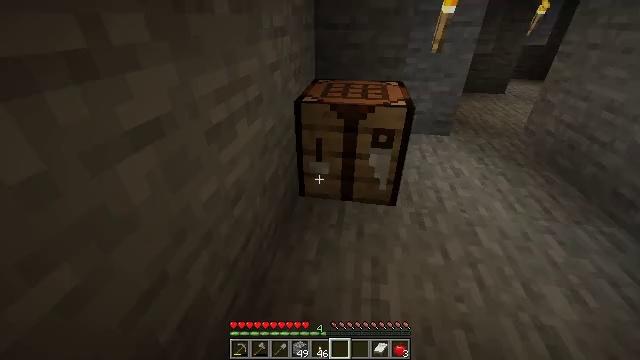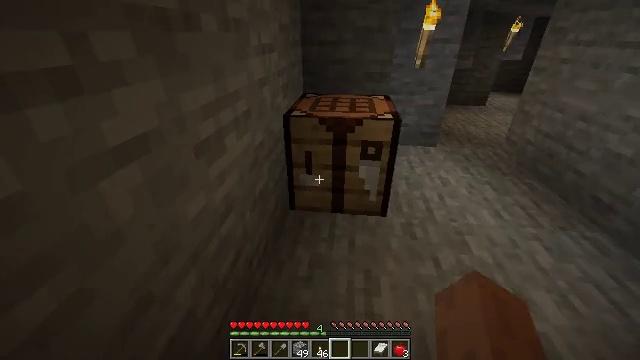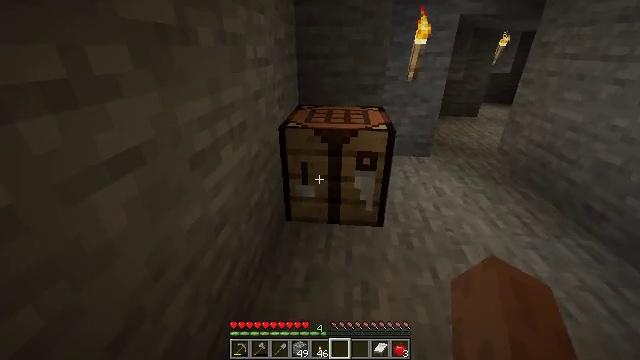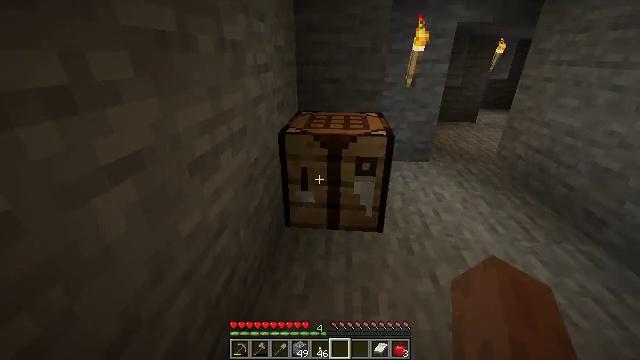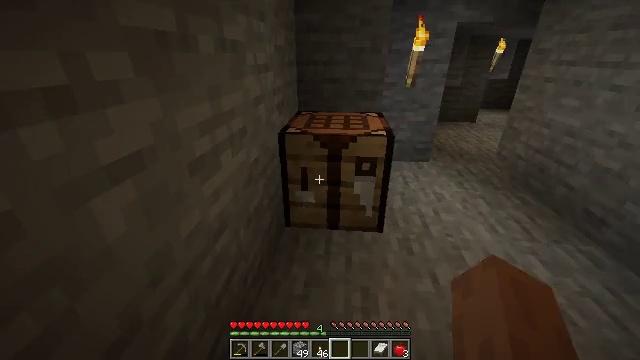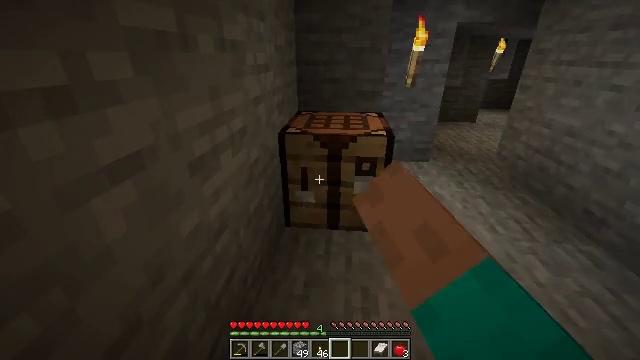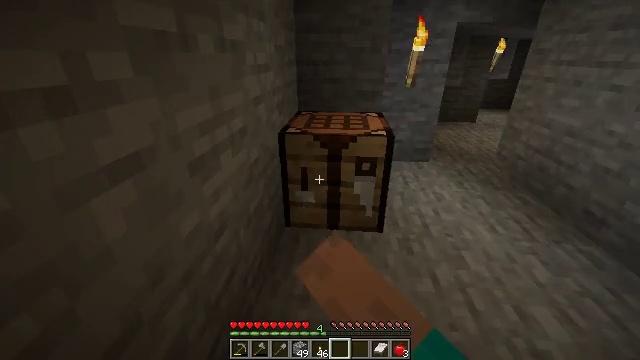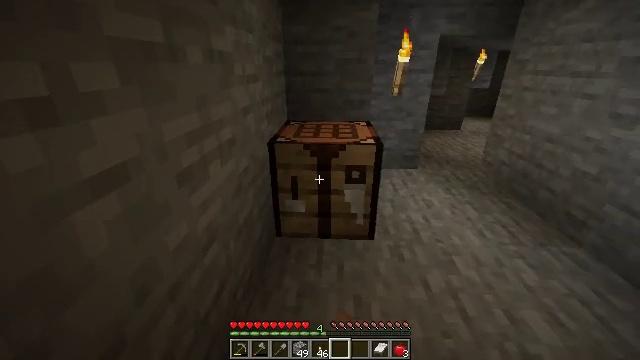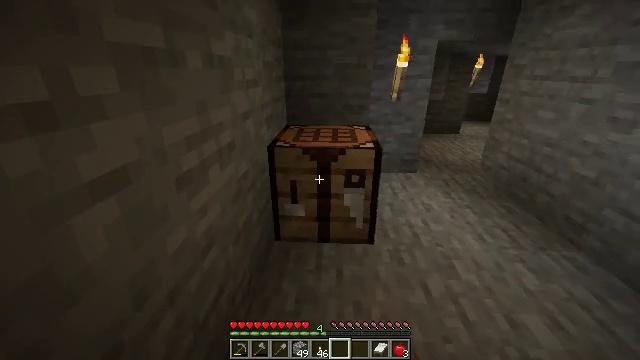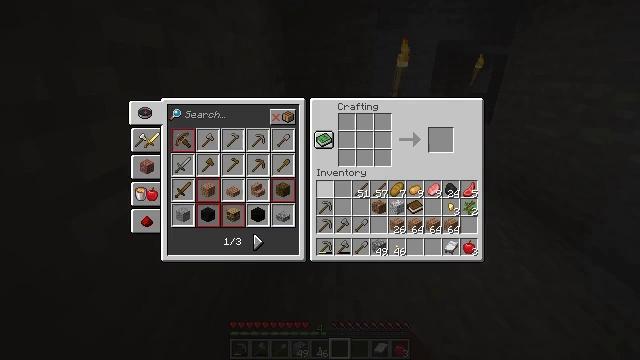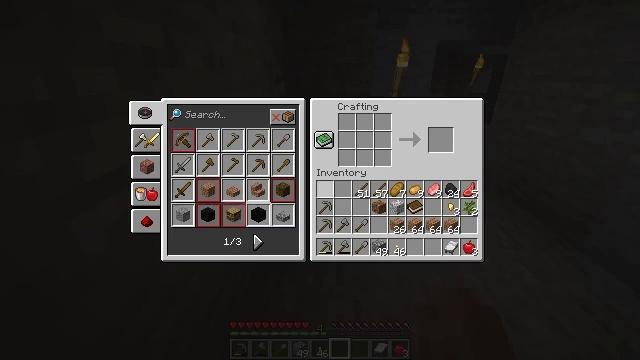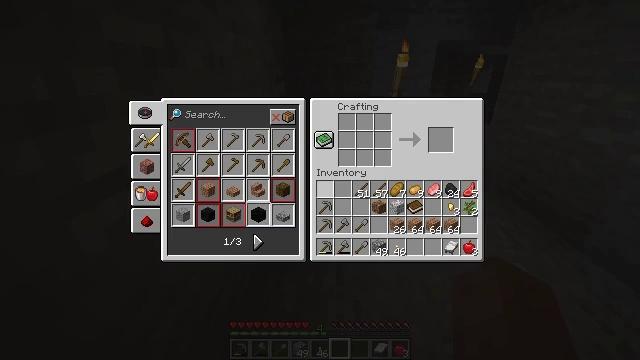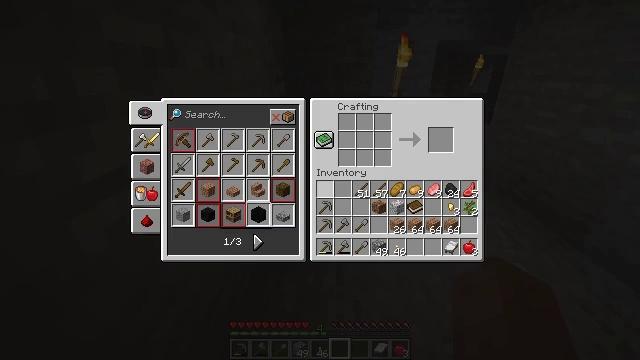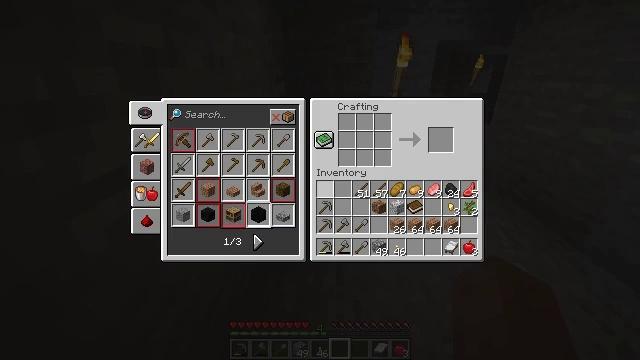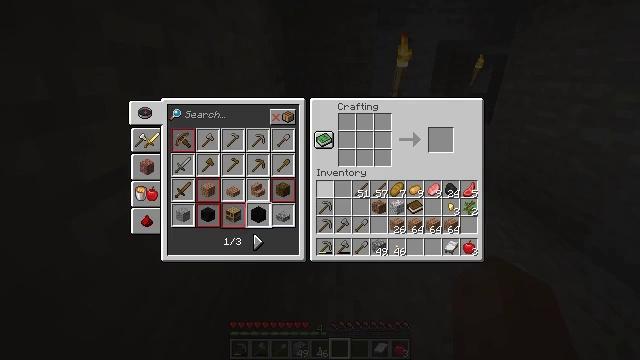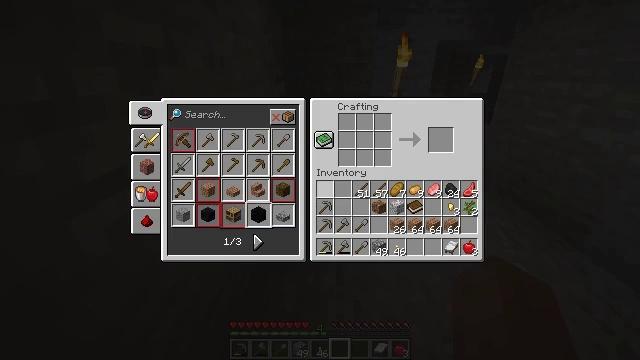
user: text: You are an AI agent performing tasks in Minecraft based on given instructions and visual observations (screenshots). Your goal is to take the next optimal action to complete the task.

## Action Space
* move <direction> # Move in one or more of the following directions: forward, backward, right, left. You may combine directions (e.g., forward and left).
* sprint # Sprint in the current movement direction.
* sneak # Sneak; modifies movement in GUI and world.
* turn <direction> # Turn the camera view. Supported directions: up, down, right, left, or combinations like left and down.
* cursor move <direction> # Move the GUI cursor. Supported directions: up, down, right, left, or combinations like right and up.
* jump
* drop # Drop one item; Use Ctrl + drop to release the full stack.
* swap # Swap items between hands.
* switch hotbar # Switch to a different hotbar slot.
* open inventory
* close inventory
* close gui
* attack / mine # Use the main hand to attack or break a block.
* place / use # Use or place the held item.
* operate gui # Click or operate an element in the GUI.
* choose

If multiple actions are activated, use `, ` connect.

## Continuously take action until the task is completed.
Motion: motion action
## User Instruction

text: Interact with the crafting table to obtain a jungle door.
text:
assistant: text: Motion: turn right and up
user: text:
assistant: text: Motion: turn right and up
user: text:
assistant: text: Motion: turn up
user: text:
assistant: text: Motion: use / place
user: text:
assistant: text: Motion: use / place
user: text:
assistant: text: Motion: no_op
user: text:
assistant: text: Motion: turn right and up
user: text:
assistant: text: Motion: no_op
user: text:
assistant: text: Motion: open gui
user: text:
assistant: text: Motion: no_op
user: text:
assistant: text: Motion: no_op
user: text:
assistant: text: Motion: no_op
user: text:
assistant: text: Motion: cursor move right
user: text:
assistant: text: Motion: no_op
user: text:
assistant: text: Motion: no_op
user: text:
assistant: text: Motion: cursor move left
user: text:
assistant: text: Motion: cursor move left
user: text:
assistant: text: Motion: cursor move left
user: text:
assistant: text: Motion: cursor move left
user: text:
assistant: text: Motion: cursor move left
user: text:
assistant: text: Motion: no_op
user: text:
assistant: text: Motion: cursor move left
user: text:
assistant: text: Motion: no_op
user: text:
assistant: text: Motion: no_op
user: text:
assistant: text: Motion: cursor move left
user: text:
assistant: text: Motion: cursor move left and down
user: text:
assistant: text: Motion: no_op
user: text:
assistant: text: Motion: no_op
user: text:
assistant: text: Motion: no_op
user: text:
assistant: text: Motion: operate gui